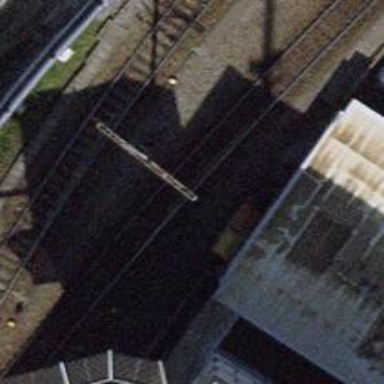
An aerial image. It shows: Rail yard with electrified contact lines for the trains.